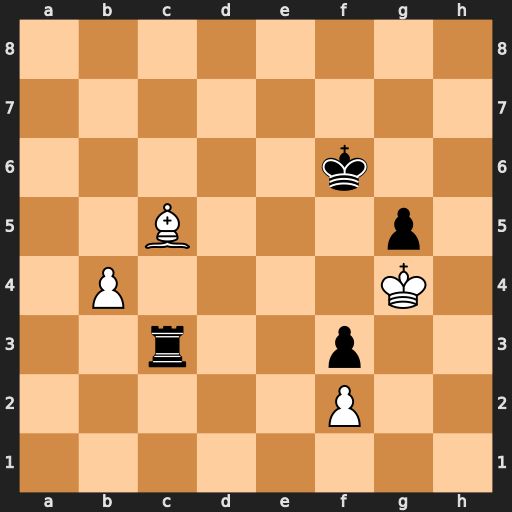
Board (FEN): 8/8/5k2/2B3p1/1P4K1/2r2p2/5P2/8
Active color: w
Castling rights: -
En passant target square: -
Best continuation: Bd4+ Kf7 Bxc3